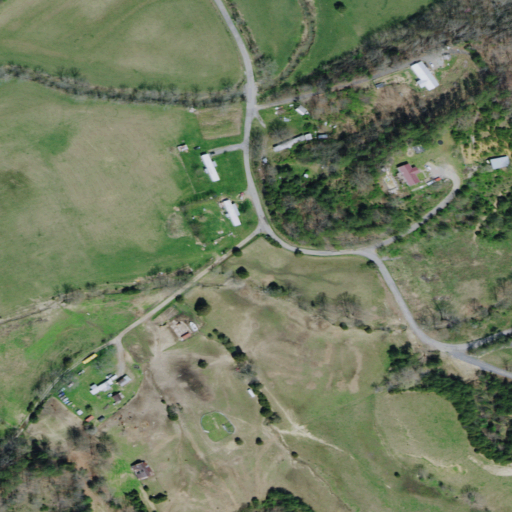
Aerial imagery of valley in Tennessee named Light Hollow containing pasture, open development, deciduous forest, mixed forest, low intensity development, and grassland